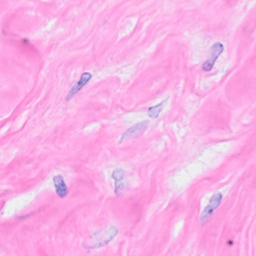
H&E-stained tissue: Breast